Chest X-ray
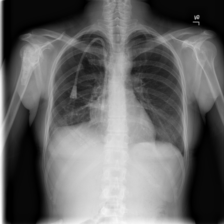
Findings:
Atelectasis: negative
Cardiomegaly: negative
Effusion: negative
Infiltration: negative
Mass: negative
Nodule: negative
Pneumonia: negative
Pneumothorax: negative
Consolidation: negative
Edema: negative
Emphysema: negative
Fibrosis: negative
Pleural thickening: negative
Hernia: negative